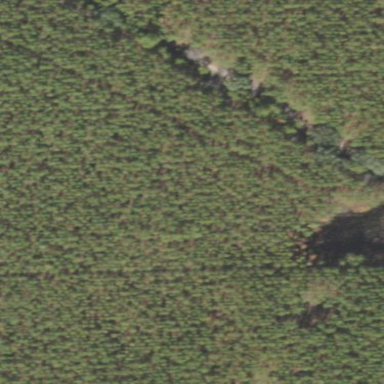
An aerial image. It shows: Forest dominated by needle-leaved trees.